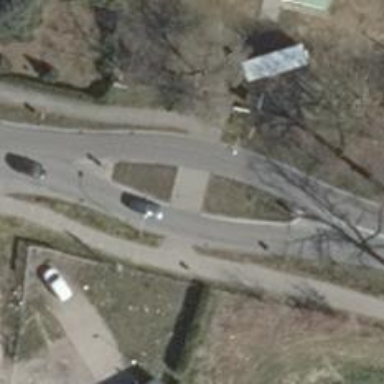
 featuring separate sidewalks and separate cycleway."